Question: What is the third message ID?
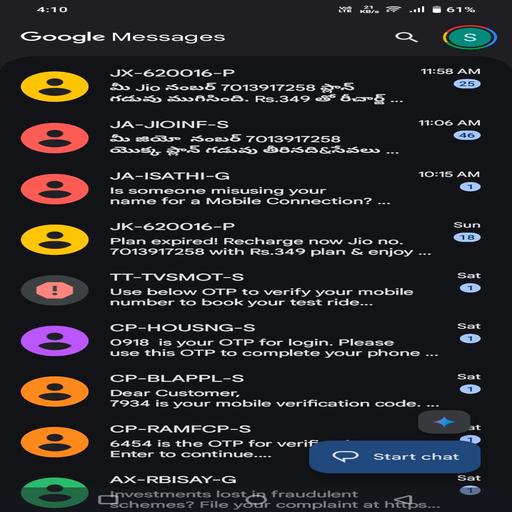
Answer: JA-ISATHI-G